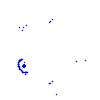
Particle: proton